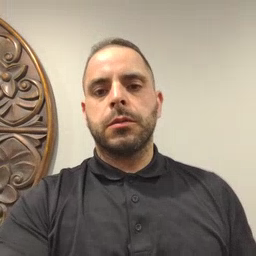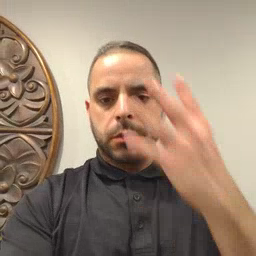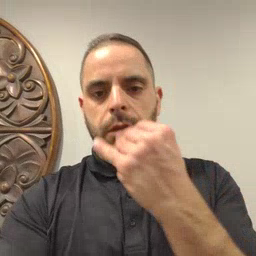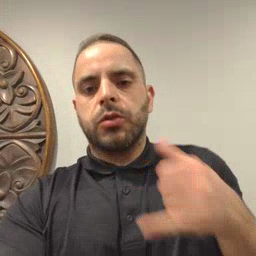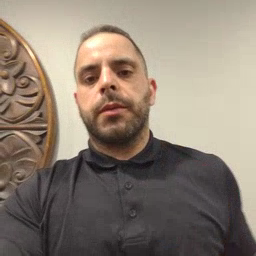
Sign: pajamas